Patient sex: F
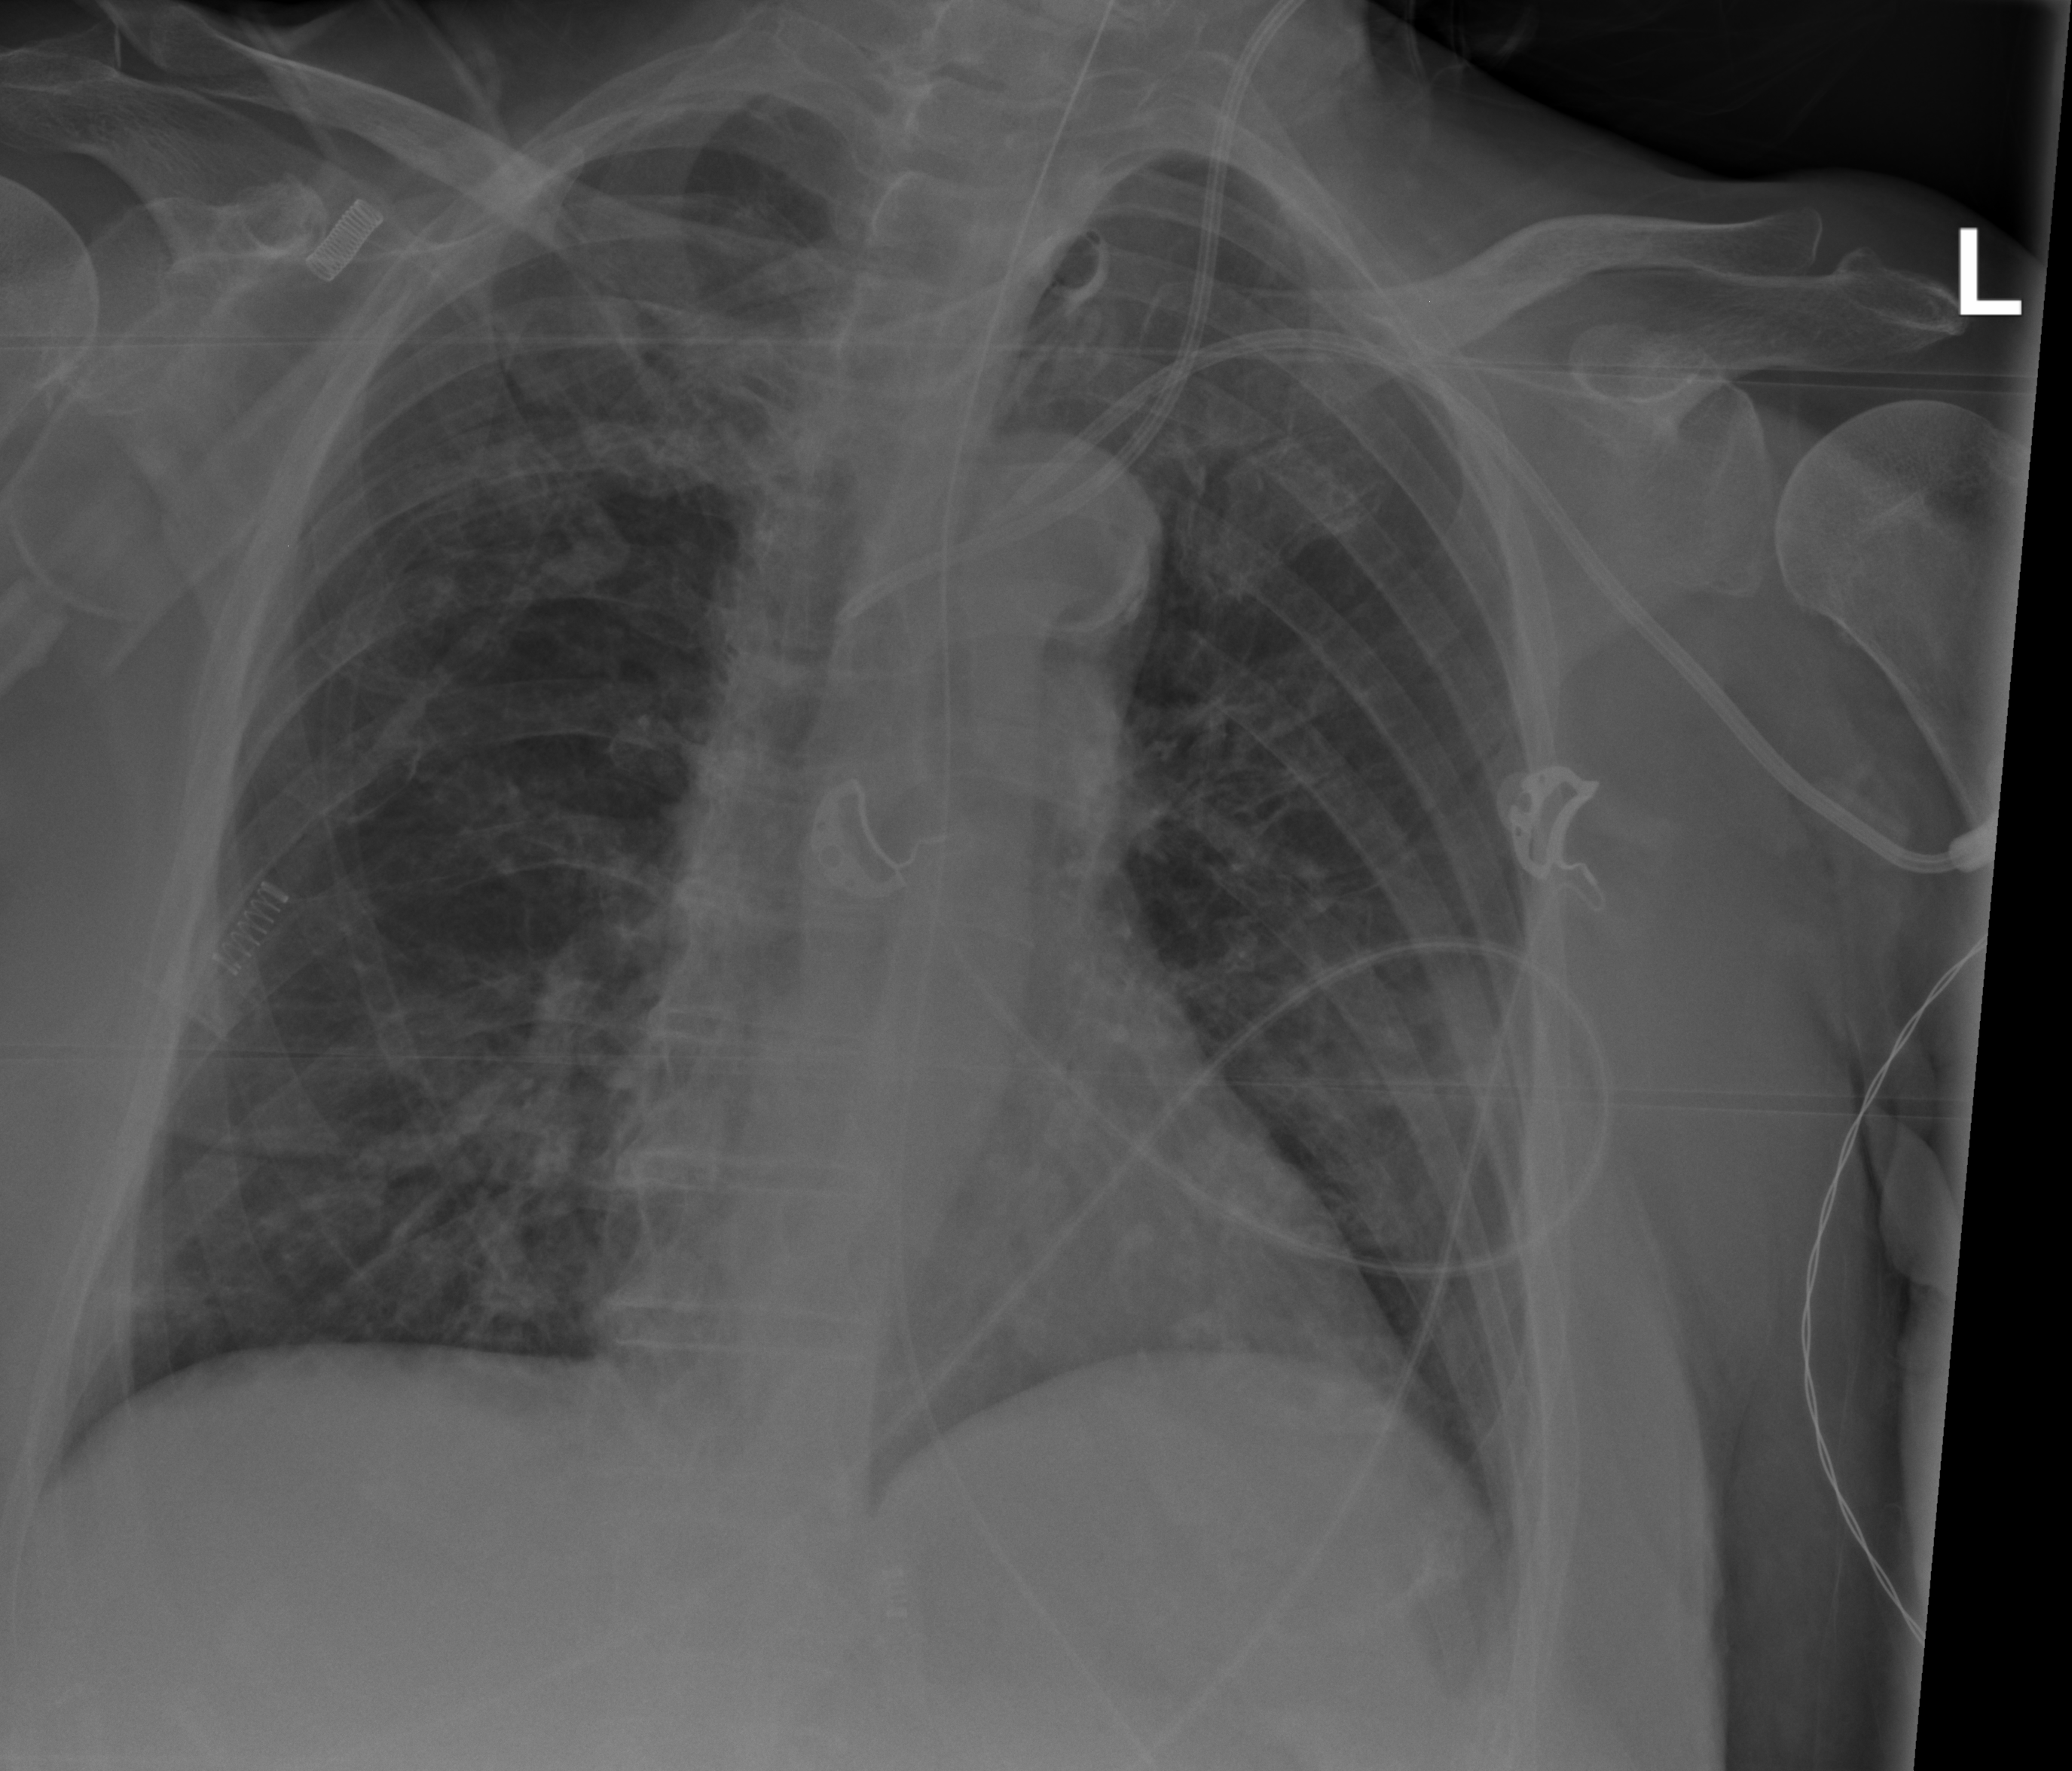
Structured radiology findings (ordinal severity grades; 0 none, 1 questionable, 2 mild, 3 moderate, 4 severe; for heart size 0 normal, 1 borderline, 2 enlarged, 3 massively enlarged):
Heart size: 0
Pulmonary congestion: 0
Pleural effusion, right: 0
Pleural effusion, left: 0
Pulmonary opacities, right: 2
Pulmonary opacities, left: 2
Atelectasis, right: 2
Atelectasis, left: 2